Question: I have a table with two tds to each row. I've come to notice that if I wanted to line break the text the text inside the opposite td does not vertically align to it. The td with the line break goes to the top of the cell where the other stays vertically aligned to the center. What would be the most effective solution in keeping both center and having their baselines equally aligned?

<URL>
'''
<table>
<tbody>
<tr>
<td>Category One</td>
<td>Data</td>
</tr>
<tr>
<td>Category Two</td>
<td>Data<br>More Data</td>
</tr>
</tbody>
</table>
'''
'''
table {
width: 100%;
}
table tr td:first-child {
color: #777;
width: 40%;
}
tr {
height: 40px;
border-bottom: 1px dotted #e6e6e6;
}
'''
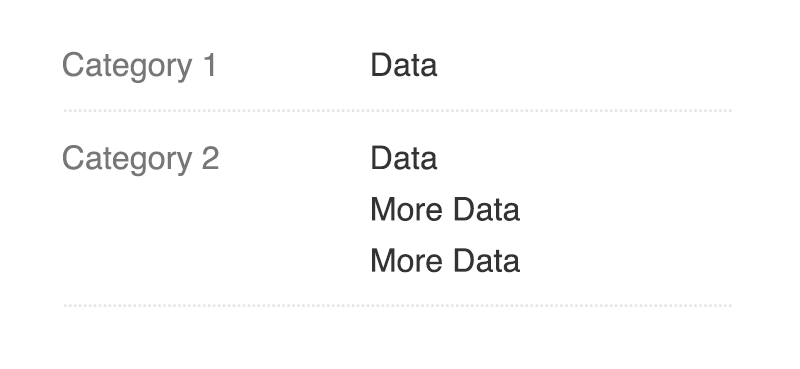
Answer: '''
td {padding: 10px 0; vertical-align: top;}
'''
<URL>